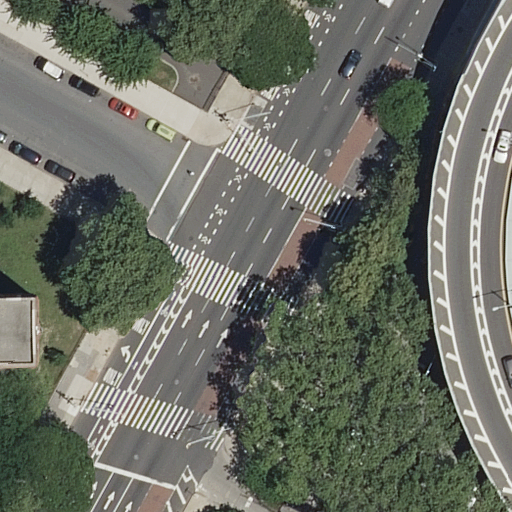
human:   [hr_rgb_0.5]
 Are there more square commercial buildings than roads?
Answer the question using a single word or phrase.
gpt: no

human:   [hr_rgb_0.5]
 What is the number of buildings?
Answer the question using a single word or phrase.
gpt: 1

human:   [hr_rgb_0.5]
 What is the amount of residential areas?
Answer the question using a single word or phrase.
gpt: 1

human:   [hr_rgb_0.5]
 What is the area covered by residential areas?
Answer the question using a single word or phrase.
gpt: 9174m2

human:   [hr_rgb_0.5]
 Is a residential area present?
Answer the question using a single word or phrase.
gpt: yes

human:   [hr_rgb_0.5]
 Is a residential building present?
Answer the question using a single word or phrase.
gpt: yes

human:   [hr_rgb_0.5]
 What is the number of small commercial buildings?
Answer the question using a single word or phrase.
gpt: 0

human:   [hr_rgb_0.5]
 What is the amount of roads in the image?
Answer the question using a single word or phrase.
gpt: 9

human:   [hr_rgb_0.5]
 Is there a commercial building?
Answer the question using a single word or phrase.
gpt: no

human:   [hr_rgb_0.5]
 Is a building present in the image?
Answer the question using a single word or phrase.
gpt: yes

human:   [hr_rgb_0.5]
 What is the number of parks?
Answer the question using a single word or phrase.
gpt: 1

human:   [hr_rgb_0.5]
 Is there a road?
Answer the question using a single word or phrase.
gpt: yes

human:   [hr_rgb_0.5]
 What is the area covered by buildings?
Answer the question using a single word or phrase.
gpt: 972m2

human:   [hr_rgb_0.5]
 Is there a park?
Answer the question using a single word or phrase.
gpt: yes

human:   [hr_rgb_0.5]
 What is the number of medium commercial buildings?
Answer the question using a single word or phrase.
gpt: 0

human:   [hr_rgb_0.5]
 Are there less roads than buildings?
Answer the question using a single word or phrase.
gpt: no

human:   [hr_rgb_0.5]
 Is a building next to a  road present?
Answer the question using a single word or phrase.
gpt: yes

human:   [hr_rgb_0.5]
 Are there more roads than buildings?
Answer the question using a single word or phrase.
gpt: yes

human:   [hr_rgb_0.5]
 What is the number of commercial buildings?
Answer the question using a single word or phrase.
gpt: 0

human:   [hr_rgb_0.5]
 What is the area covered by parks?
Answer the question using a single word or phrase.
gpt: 1393m2

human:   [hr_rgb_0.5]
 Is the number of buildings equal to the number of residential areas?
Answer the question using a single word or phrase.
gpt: yes

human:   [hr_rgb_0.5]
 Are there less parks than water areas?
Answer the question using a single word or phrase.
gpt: no

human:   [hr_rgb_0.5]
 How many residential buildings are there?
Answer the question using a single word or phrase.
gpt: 1

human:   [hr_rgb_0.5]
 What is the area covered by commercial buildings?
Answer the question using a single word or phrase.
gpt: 0m2

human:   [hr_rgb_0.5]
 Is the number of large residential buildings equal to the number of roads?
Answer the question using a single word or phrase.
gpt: no

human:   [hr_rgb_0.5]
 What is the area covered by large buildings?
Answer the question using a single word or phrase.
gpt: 972m2

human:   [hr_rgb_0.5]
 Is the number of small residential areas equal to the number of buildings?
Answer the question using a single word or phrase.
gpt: no

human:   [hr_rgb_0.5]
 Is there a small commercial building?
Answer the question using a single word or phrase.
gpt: no

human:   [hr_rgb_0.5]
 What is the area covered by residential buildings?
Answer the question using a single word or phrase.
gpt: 972m2

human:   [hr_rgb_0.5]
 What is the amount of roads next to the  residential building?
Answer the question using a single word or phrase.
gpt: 9

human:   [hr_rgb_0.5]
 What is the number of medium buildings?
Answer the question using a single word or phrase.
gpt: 0

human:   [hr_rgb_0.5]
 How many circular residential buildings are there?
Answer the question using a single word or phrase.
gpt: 0

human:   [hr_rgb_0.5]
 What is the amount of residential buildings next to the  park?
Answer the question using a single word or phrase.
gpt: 1

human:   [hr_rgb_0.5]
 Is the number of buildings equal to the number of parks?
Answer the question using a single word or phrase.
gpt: yes

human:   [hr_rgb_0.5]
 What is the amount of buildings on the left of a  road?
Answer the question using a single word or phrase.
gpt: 1

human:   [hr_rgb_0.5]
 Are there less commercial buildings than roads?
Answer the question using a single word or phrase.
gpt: yes

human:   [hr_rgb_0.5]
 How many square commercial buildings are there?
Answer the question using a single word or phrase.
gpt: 0

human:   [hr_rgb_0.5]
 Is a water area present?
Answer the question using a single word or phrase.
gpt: no

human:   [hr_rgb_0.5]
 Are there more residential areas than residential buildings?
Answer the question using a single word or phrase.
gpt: no

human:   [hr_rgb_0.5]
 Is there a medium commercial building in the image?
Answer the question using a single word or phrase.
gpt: no

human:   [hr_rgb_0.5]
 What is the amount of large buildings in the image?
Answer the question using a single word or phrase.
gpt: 1

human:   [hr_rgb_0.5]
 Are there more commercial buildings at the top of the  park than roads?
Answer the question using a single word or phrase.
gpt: no

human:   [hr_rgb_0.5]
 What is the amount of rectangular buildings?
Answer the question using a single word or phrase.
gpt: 0

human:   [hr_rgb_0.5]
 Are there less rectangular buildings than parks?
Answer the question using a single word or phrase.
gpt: yes

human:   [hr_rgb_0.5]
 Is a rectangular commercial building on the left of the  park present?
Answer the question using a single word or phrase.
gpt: no

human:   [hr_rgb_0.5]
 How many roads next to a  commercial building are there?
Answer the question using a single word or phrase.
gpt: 0

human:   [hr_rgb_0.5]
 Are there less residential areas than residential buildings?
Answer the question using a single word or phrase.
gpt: no

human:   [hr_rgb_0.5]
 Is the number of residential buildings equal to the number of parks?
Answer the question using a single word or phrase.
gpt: yes

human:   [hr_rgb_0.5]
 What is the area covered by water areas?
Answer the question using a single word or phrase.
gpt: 0m2

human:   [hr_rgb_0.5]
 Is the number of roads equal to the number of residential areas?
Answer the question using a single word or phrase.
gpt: no

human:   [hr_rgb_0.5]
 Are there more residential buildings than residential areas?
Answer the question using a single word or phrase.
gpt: no

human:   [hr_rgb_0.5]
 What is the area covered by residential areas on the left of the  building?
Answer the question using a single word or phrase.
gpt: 0m2

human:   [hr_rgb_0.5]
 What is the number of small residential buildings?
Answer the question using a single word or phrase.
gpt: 0

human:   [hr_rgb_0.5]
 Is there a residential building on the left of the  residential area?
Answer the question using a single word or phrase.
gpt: no

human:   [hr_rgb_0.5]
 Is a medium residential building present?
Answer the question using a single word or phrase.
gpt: no

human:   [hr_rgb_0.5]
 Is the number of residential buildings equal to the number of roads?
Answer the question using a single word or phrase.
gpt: no

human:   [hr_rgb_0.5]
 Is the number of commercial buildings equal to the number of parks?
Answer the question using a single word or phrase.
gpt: no

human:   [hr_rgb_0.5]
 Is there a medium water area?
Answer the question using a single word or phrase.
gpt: no

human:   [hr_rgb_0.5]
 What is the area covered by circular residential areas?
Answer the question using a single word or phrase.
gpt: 0m2

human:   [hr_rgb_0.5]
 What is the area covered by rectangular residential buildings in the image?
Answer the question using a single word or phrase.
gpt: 0m2

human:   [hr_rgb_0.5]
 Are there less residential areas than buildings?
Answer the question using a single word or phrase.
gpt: no

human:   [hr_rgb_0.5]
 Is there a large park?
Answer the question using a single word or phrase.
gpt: yes

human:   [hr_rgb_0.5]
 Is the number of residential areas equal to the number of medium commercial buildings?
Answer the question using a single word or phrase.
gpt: no

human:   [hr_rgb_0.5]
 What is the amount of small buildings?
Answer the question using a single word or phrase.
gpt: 0